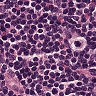
Metastatic tissue present: no